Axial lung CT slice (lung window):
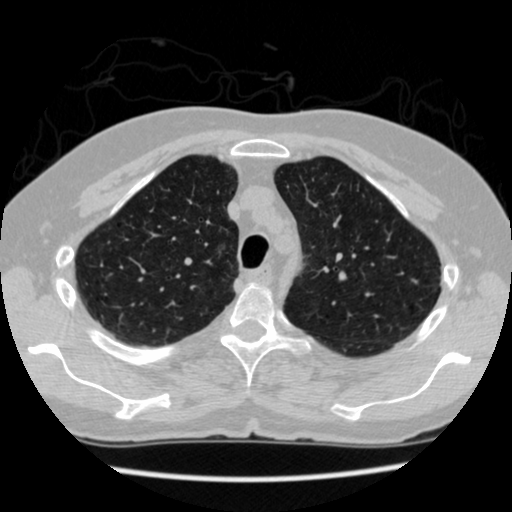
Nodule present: no